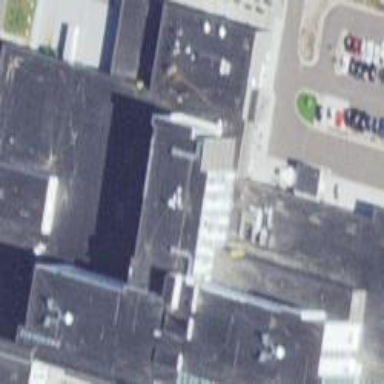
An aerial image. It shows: Hospital building.